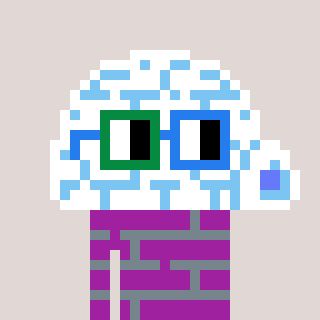
a pixel art character with square green and blue glasses, a igloo-shaped head and a magenta-colored body on a warm background